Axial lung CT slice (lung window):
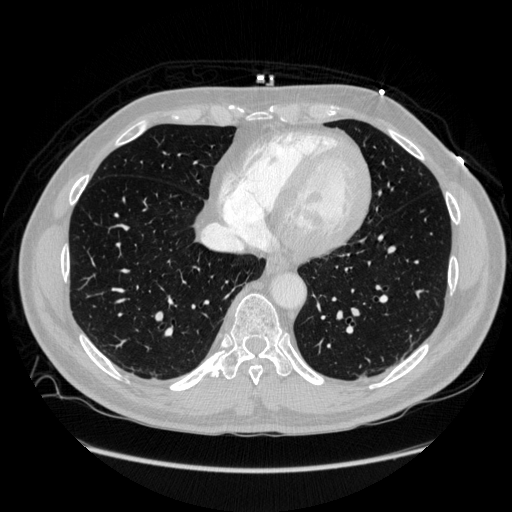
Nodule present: no